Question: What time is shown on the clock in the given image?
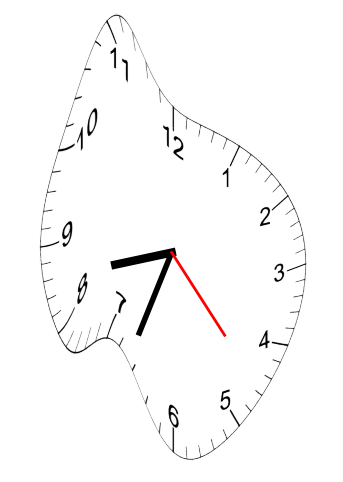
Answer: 08:33:23